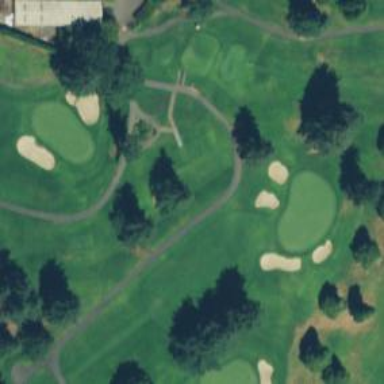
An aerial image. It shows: Path designated for golf carts.